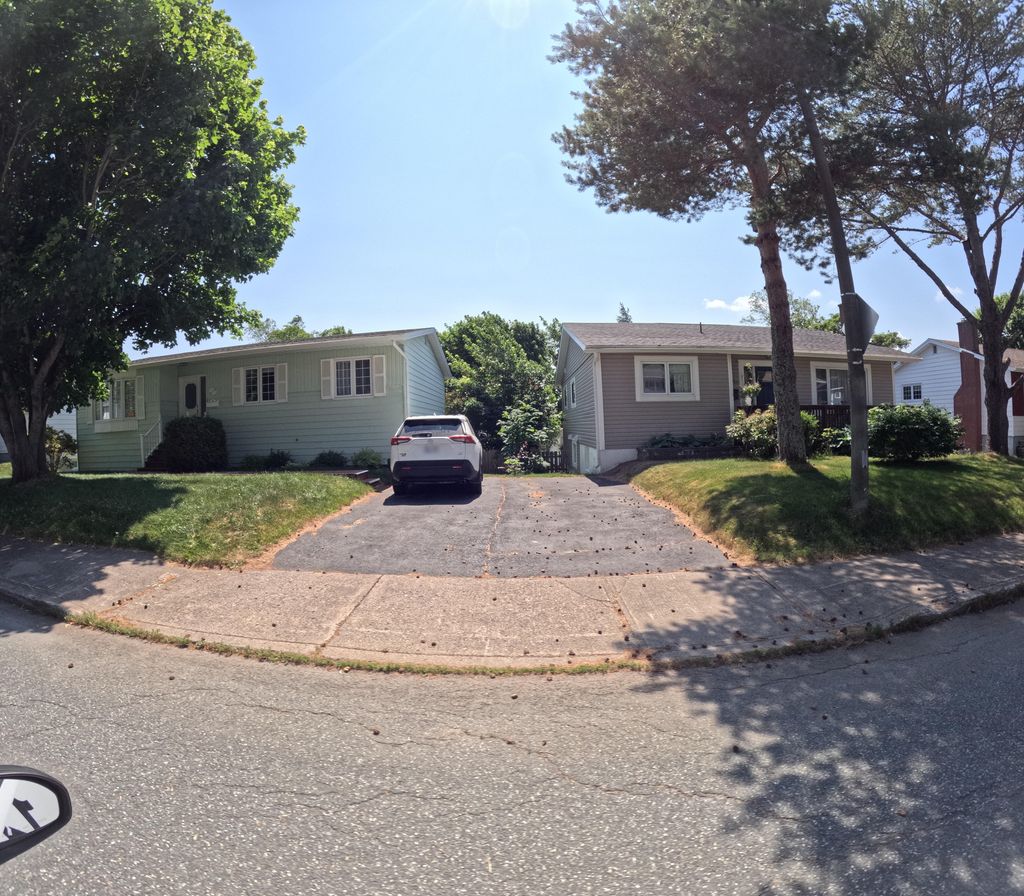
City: st_johns